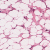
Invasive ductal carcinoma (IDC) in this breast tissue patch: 1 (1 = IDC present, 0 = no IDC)